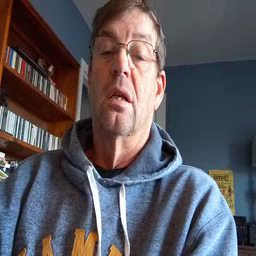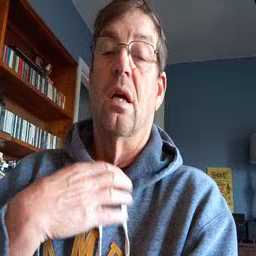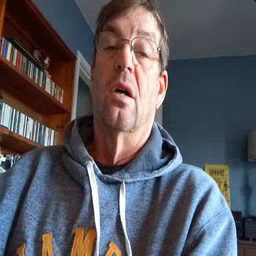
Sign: hungry